Brain MRI, t1w sequence, axial 2D slice.
Patient: age 34, sex M, weight 90 kg, height 1.9 m
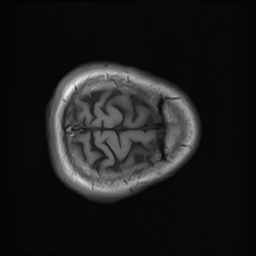